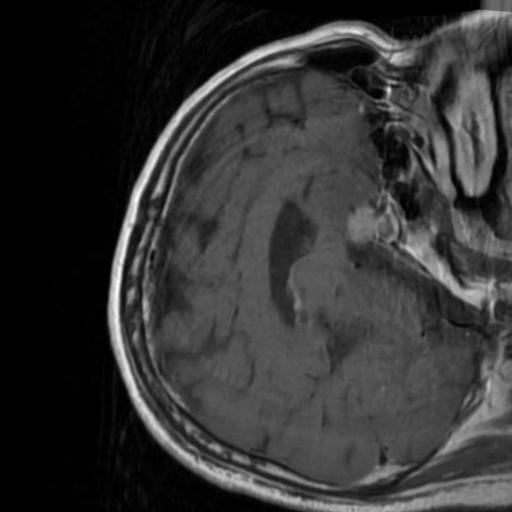
Label: brain_tumor